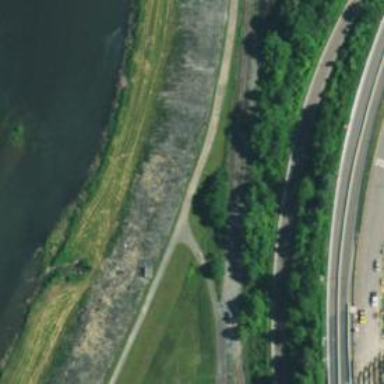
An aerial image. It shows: Cycleway.